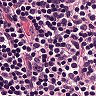
Metastatic tissue present: no